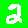
Digit: 2